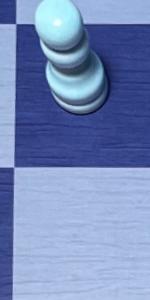
Label: Empty